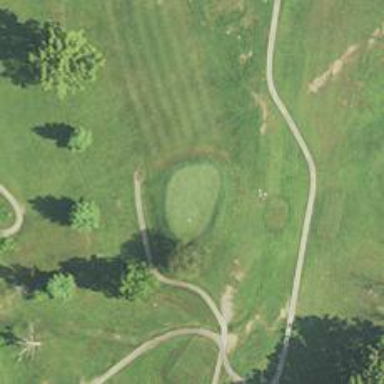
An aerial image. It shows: Golf hole.